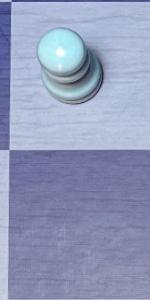
Label: Empty